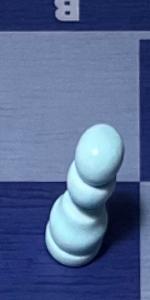
Label: Pawn_White